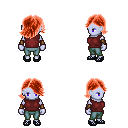
a pixel art fantasy rpg character, female body template, dark elf, purple skin, maroon sleeveless shirt, teal pants, red swoop hairstyle, leather bracers, ghillies, four views (front, back, left, right), 2x2 character sprite sheet, small pixel art, hard edges, no anti-aliasing